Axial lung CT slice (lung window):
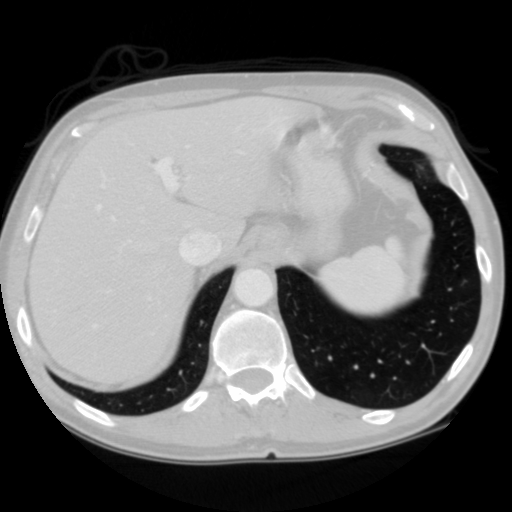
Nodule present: no